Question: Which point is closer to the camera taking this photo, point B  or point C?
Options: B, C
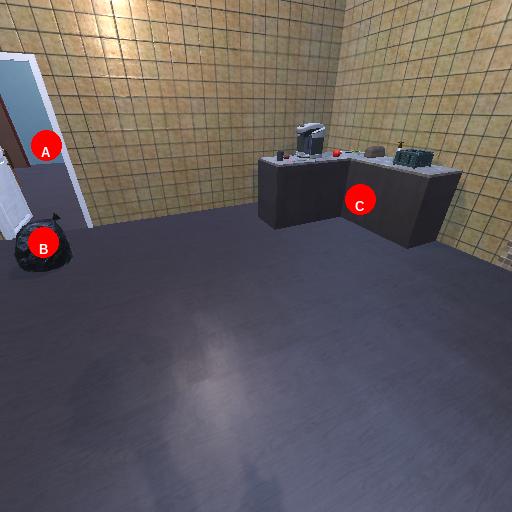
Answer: B